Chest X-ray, PA view. Patient: 30 years old, sex F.
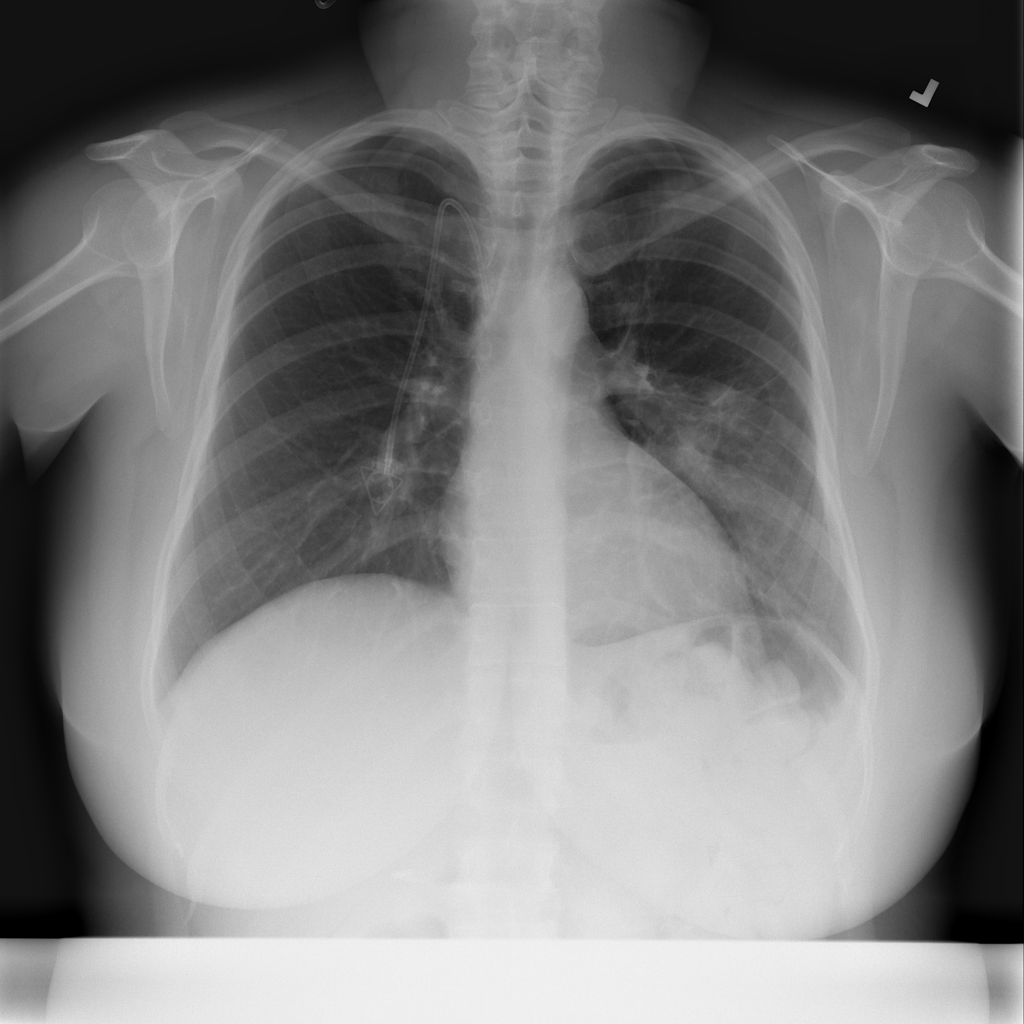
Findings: Mass